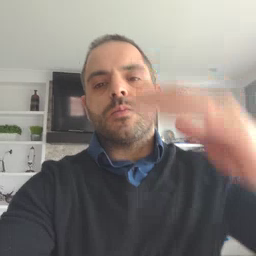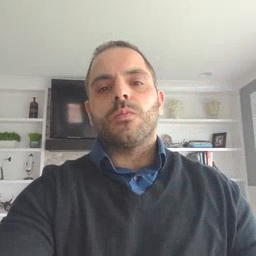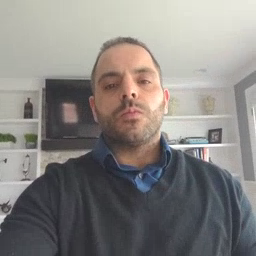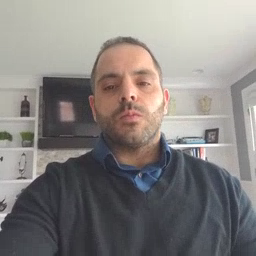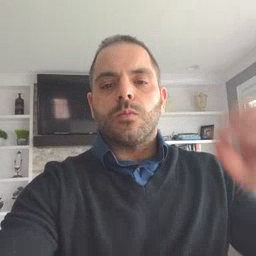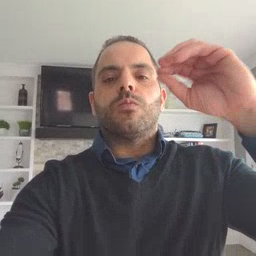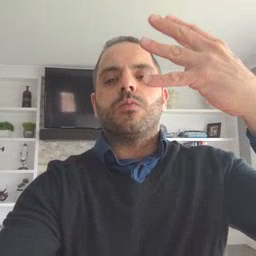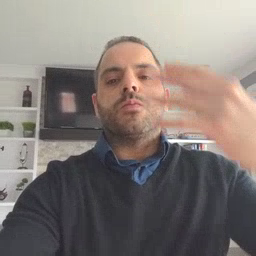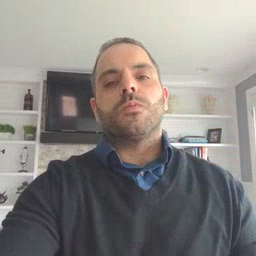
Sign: sun